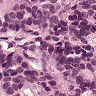
Metastatic tissue present: yes